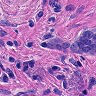
Metastatic tissue present: yes